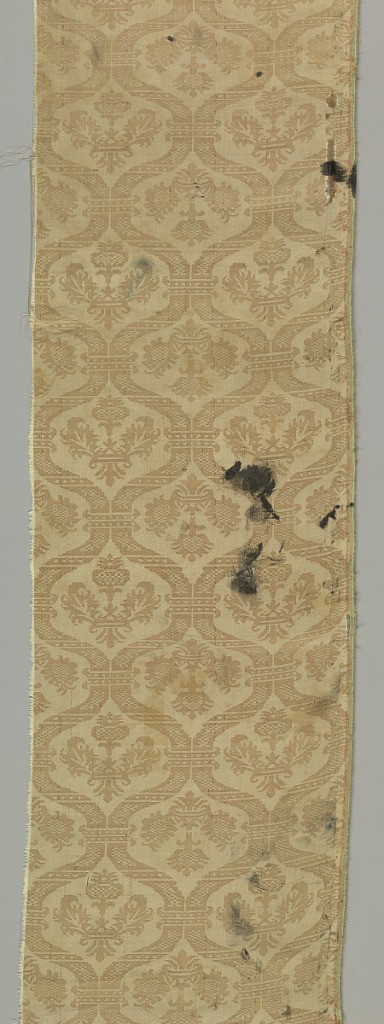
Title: Fragment
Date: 17th century
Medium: silk Technique: 5-harness satin damask
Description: Tan damask with vertical and horizontal rows of ogives framing stylized floral forms in beige.